Aerial crown-view tile of a tropical tree (Barro Colorado Island, Panama), acquired 20240611:
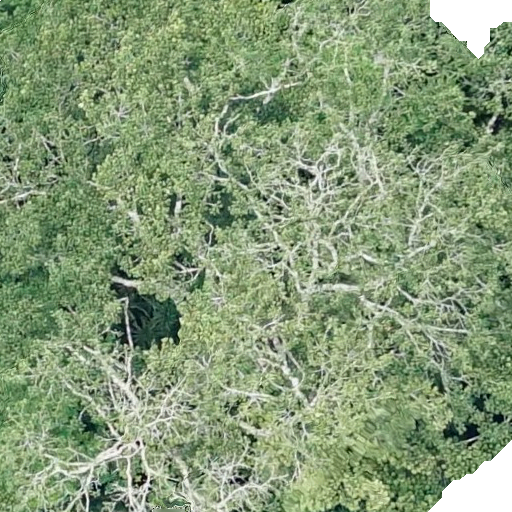
Species: Sterculia apetala
GBIF accepted scientific name: Sterculia apetala
Crown area: 626.573 m²